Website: macys
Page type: customer-info-address
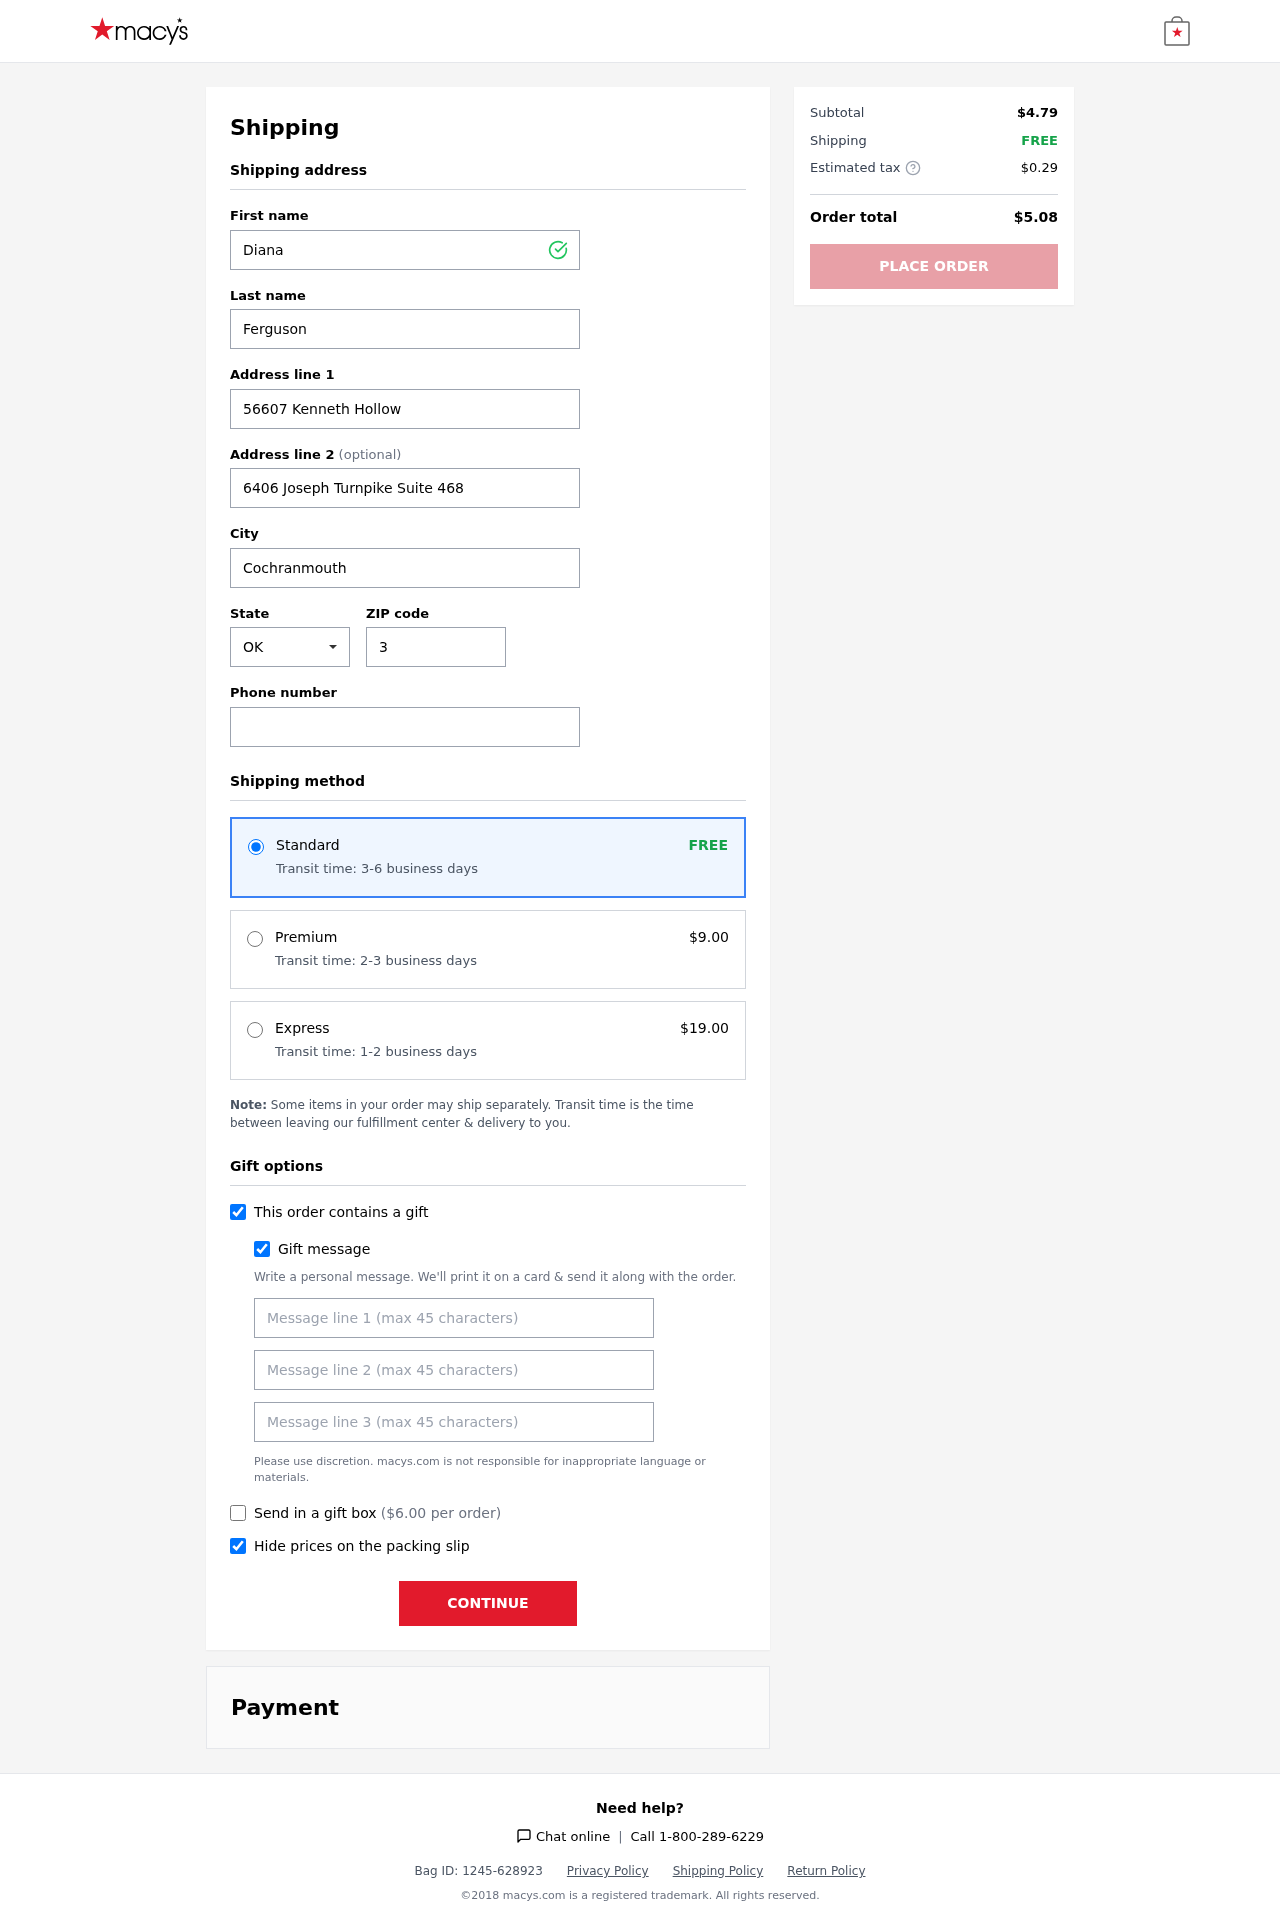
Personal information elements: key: PII_CITY
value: Cochranmouth
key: PII_FIRSTNAME
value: Diana
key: PII_GIFT_MESSAGE
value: Hey Emily! I thought this would be perfect for your morning smoothies—something smooth and delicious to brighten your day. Can’t wait to see you soon!  Diana
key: PII_LASTNAME
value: Ferguson
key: PII_PHONE
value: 8172187204
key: PII_POSTCODE
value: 34035
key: PII_STATE_ABBR
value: OK
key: PII_STREET
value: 56607 Kenneth Hollow
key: PII_STREET2
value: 6406 Joseph Turnpike Suite 468
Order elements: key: ORDER_SHIPPING_STANDARD
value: FREE
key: ORDER_SHIPPING_STANDARD_TIME
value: Transit time: 3-6 business days
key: ORDER_SHIPPING_PREMIUM
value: $9.00
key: ORDER_SHIPPING_PREMIUM_TIME
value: Transit time: 2-3 business days
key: ORDER_SHIPPING_EXPRESS
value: $19.00
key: ORDER_SHIPPING_EXPRESS_TIME
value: Transit time: 1-2 business days
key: ORDER_GIFT_BOX_FEE
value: $6.00
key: ORDER_SUBTOTAL
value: $4.79
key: ORDER_SHIPPING_COST
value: FREE
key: ORDER_TAX
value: $0.29
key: ORDER_TOTAL
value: $5.08